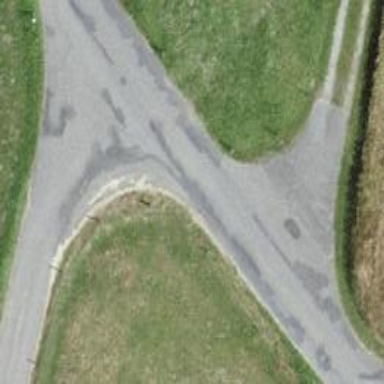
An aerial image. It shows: Unclassified road with asphalt surface.